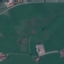
Land use / land cover: Pasture